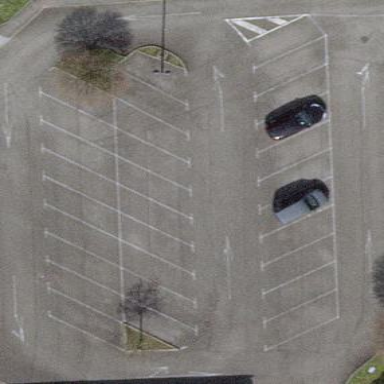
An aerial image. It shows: Asphalt parking aisle off service road.